Question: Here are my requirements:
- - - - 'mouseout'- 'mouseover'-
Here's an example of what I'd like to do:

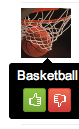
Answer: Checkout <URL> especially the in the demo which satisfies your requirements.
There are lots of other ones you can chose from <URL>